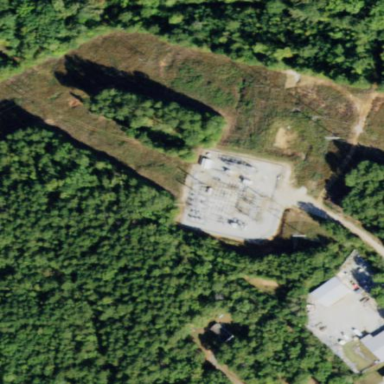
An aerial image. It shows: Distribution power substation secured by fence.